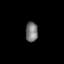
Tissue: lung
Cell type: Others
Senescence score: 0.1696
Nuclear area (px): 236
Mean DAPI intensity: 121.907